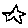
Label: star